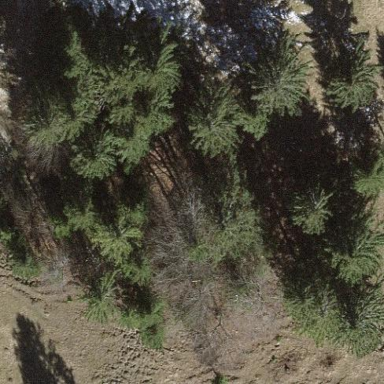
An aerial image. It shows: Forest with mixed leaf types and cycles.